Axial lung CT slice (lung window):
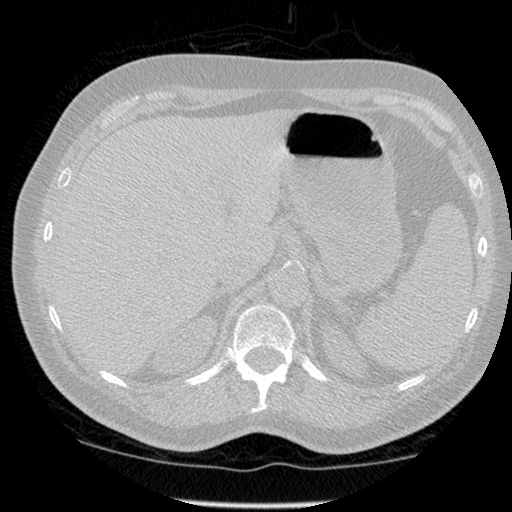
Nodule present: no